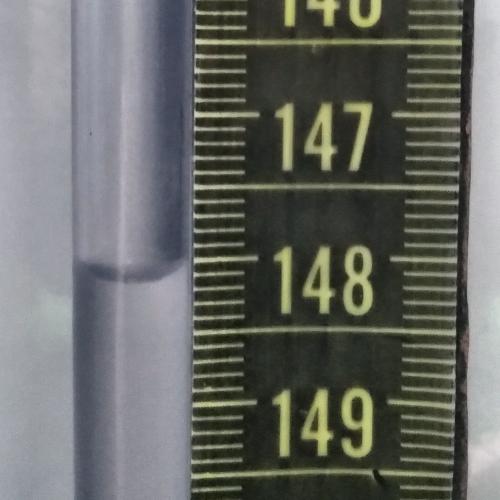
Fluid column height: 148.1 cm